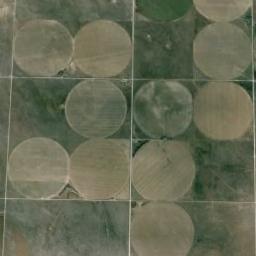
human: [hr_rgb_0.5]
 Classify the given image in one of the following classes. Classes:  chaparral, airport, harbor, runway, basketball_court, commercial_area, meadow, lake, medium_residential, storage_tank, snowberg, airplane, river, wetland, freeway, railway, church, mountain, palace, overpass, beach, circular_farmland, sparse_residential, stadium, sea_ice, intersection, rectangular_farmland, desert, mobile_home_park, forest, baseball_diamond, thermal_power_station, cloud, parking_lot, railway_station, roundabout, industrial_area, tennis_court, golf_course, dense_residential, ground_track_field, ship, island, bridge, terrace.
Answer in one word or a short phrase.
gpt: circular_farmland